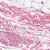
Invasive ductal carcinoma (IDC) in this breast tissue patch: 0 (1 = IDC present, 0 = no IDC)